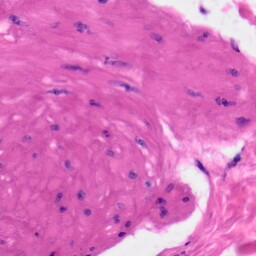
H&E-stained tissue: Skin